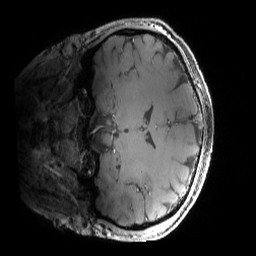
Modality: MP2RAGE
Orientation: coronal